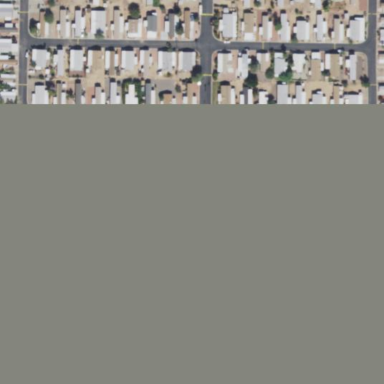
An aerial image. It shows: Residential area known as trailer park.